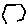
Label: hexagon